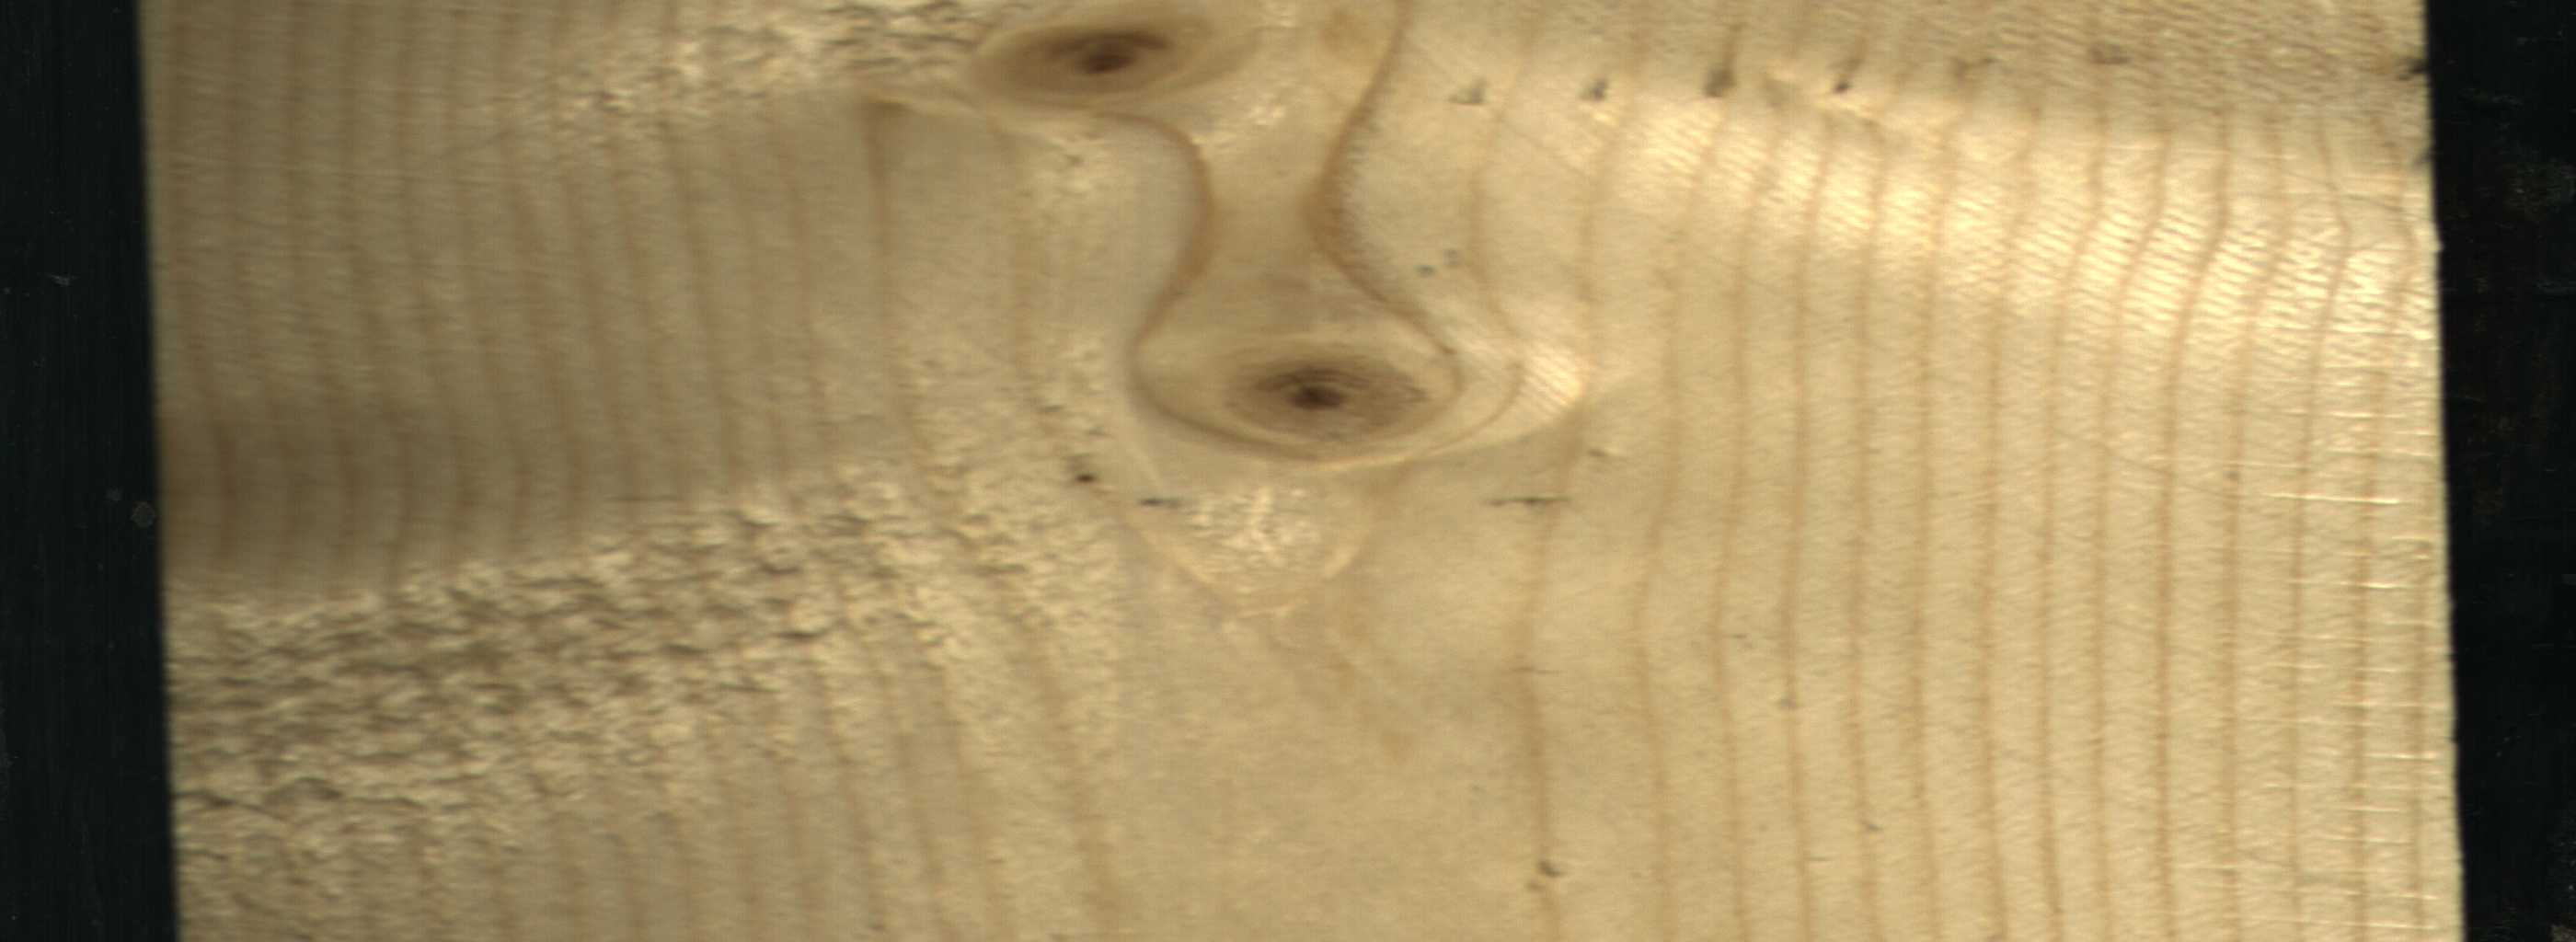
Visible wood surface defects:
Live_Knot
Live_Knot